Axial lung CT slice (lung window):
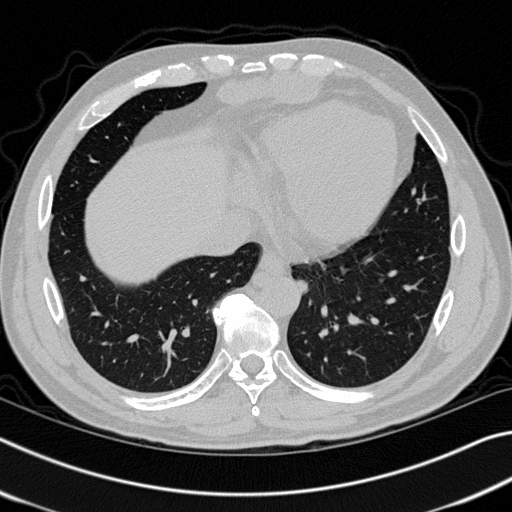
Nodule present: yes
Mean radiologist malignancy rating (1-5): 3.333